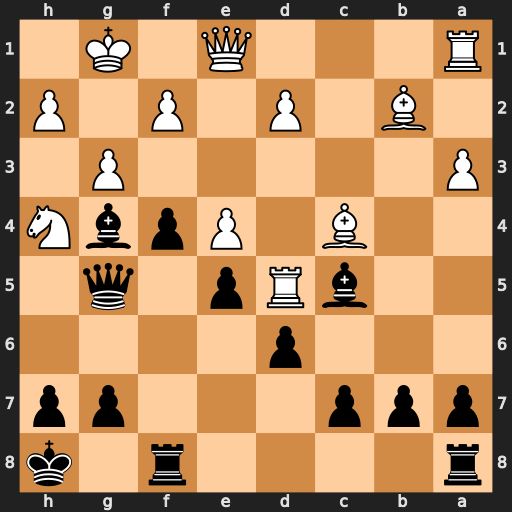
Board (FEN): r4r1k/ppp3pp/3p4/2bRp1q1/2B1PpbN/P5P1/1B1P1P1P/R3Q1K1
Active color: b
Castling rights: -
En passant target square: -
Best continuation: fxg3 hxg3 Bxf2+ Qxf2 Rxf2